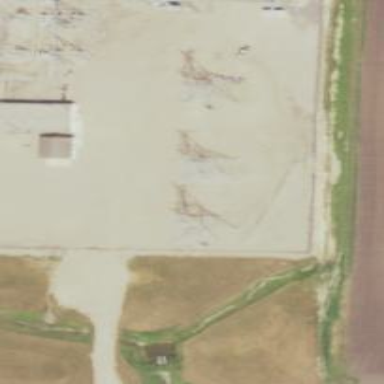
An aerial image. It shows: Lattice structure tower used for power transmission.